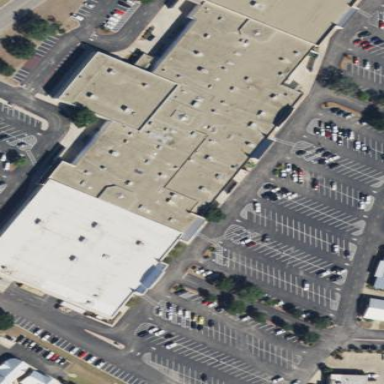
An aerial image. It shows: Retail building that serves as mall.